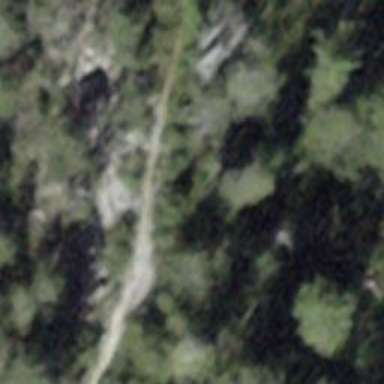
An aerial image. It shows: Path.